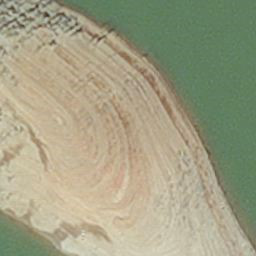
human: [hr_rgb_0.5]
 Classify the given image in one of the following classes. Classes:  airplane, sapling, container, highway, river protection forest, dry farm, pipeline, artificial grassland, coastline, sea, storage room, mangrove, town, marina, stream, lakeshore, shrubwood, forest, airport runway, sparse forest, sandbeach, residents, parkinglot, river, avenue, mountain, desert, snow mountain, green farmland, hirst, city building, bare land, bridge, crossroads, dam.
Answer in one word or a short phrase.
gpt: hirst